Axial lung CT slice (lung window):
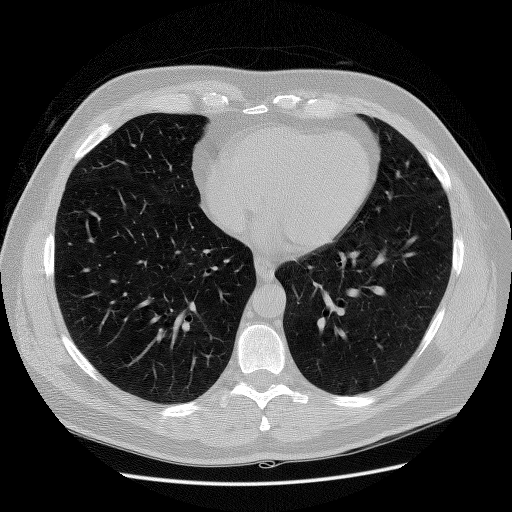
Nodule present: no